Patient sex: M
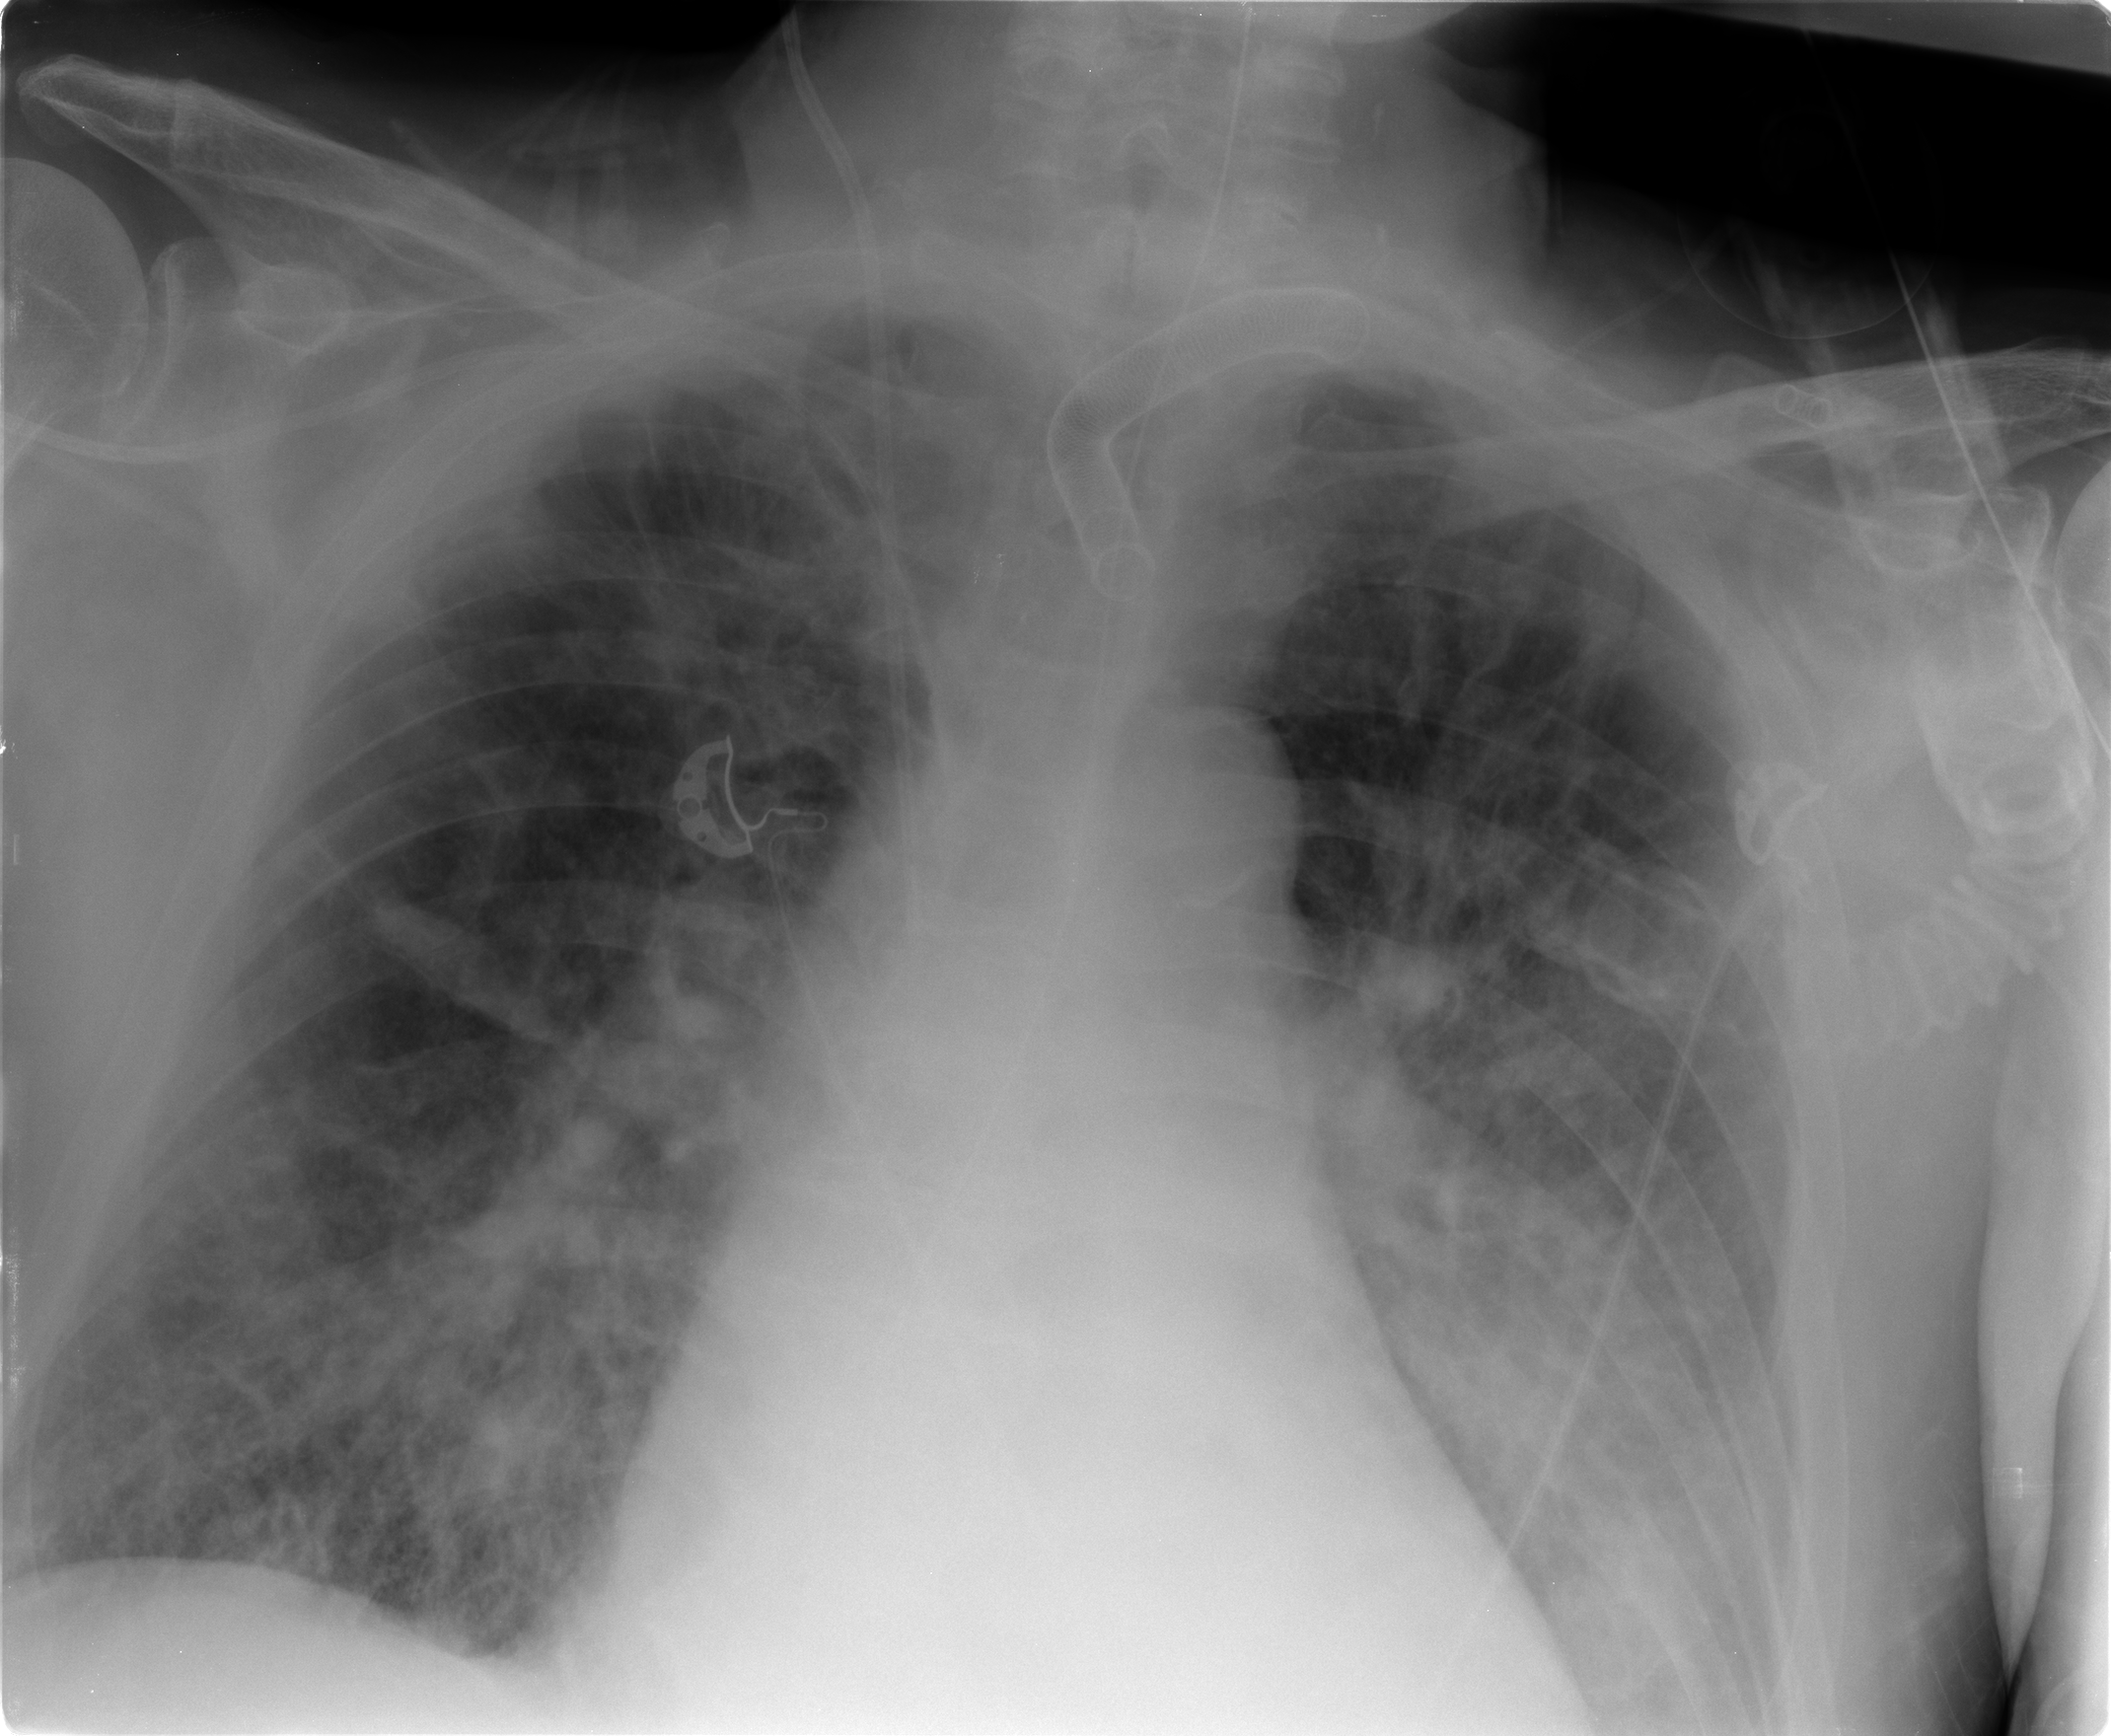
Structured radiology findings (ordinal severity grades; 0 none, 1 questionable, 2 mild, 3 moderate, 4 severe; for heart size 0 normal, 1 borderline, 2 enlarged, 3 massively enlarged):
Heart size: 2
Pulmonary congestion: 2
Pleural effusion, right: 2
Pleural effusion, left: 2
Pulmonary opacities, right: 2
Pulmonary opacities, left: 3
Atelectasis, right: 2
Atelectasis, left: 2